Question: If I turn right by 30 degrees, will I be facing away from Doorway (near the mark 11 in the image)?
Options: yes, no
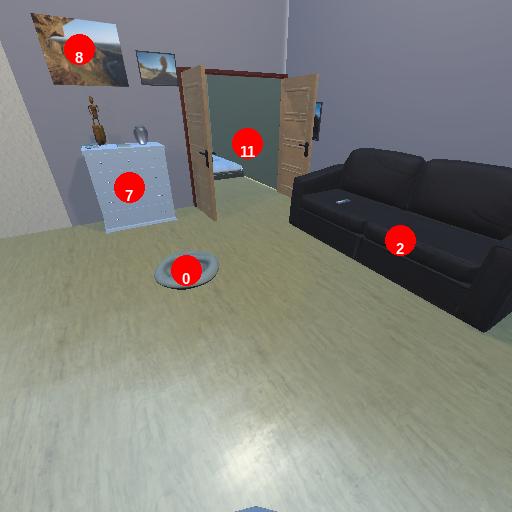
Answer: yes